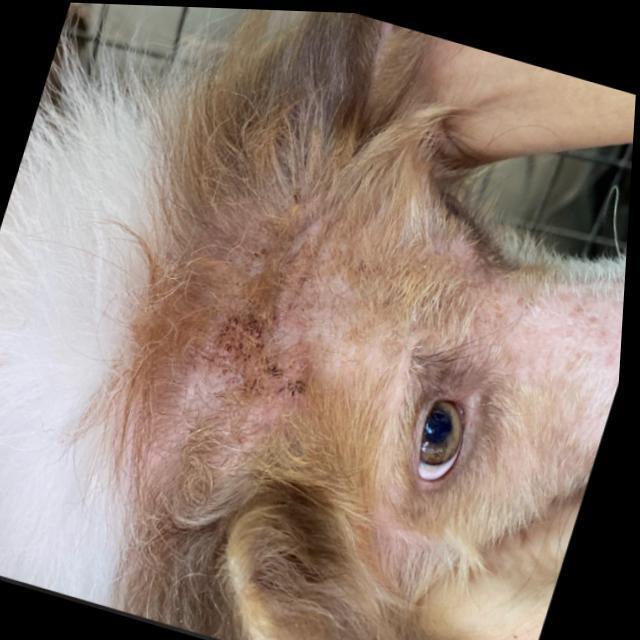
Canine demodicosis (Demodex mange) — caused by Demodex canis mites. Presents with alopecia, follicular papules, pustules, and comedones. Often localized on face and forelimbs.